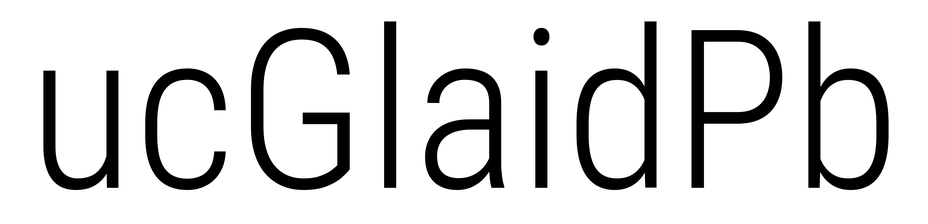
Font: Roboto_Condensed_Light